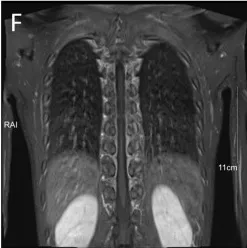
MRI revealed CNS involvement and extramedullary infiltration. (E, F) Significant shrinkage of the soft tissue mass (arrow) of the thoracic vertebrae after localized radiotherapy.
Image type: radiology (mri)